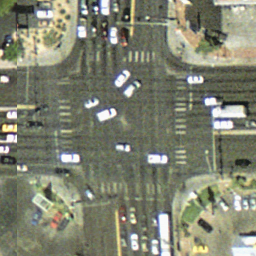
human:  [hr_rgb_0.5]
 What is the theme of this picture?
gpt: intersection

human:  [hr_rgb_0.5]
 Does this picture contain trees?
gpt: yes

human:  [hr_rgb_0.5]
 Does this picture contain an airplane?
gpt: no

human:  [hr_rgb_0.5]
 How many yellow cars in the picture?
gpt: three

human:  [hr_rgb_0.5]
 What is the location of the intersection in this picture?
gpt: center